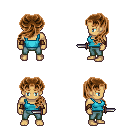
a pixel art fantasy rpg character, male body template, human, tanned skin, teal pirate shirt, teal pants, brown princess hairstyle, leather bracers, dagger, four views (front, back, left, right), 2x2 character sprite sheet, small pixel art, hard edges, no anti-aliasing